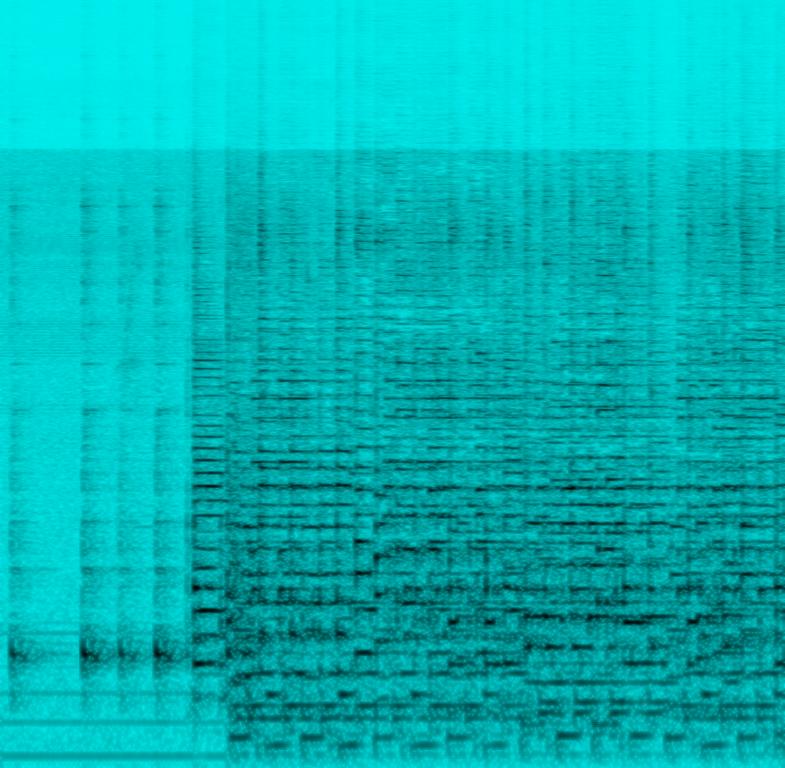
The song is an instrumental. The song is medium tempo with a groovy rhythm and fast fingers playing this banjo solo. The song is entertaining and exciting. The song is of poor audio quality and a live performance video.